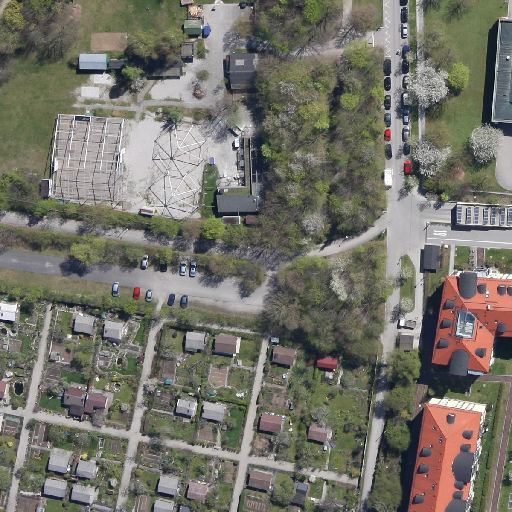
Referring expression: light-duty vehicle